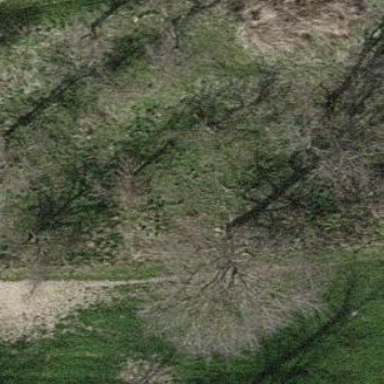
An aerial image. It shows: Orchard.